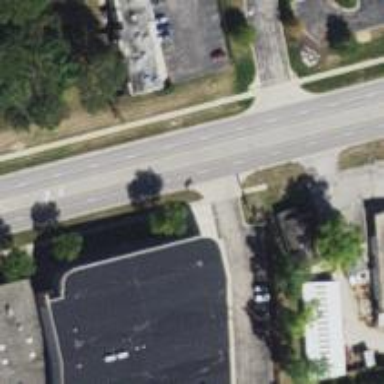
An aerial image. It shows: Primary highway with asphalt surface and separate sidewalk.